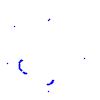
Particle: pion